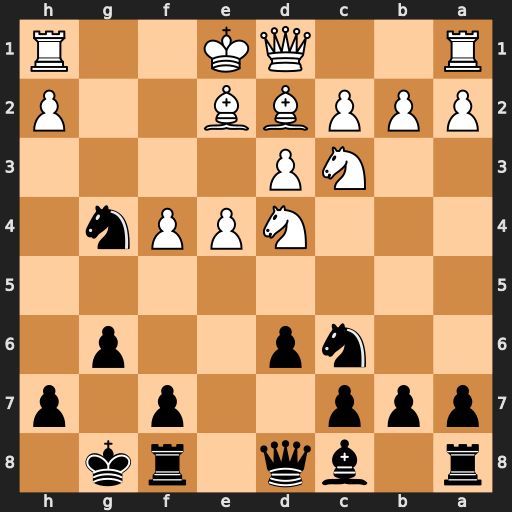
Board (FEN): r1bq1rk1/ppp2p1p/2np2p1/8/3NPPn1/2NP4/PPPBB2P/R2QK2R
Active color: b
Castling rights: KQ
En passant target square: -
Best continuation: Qh4+ Kf1 Qf2#